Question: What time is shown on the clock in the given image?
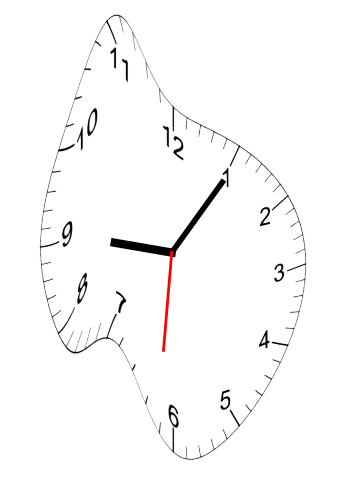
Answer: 09:05:31